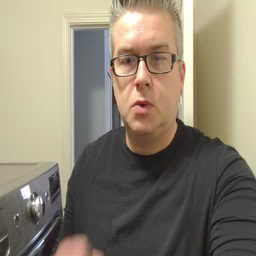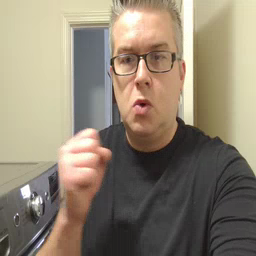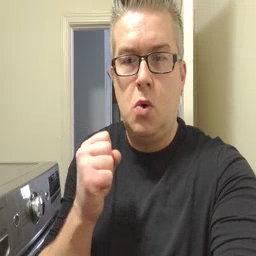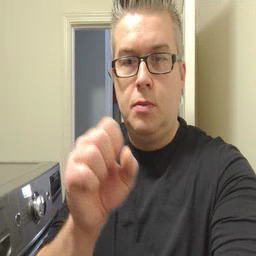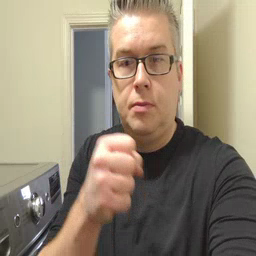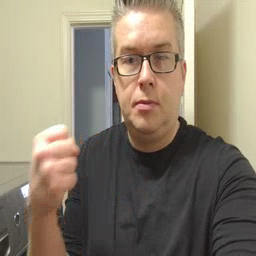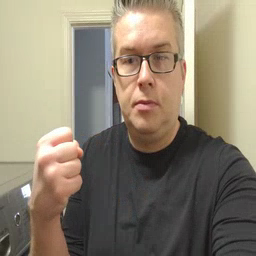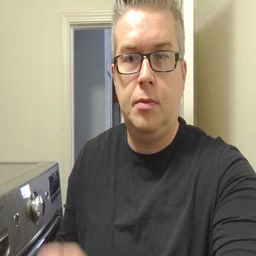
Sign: refrigerator